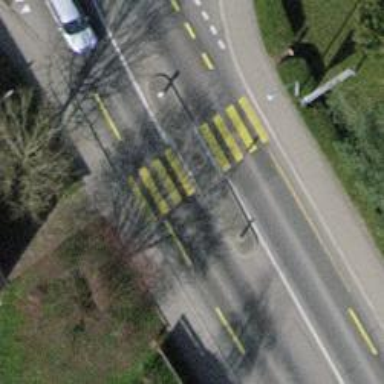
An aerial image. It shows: Uncontrolled zebra crossing with pedestrian island.